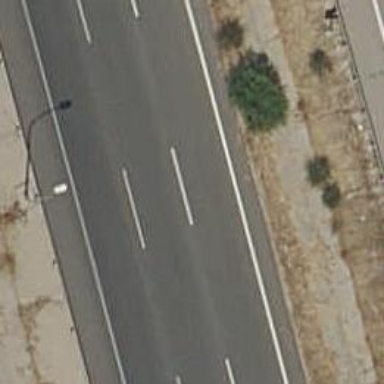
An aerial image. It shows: Asphalt motorway link.